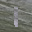
Label: 1